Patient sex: M
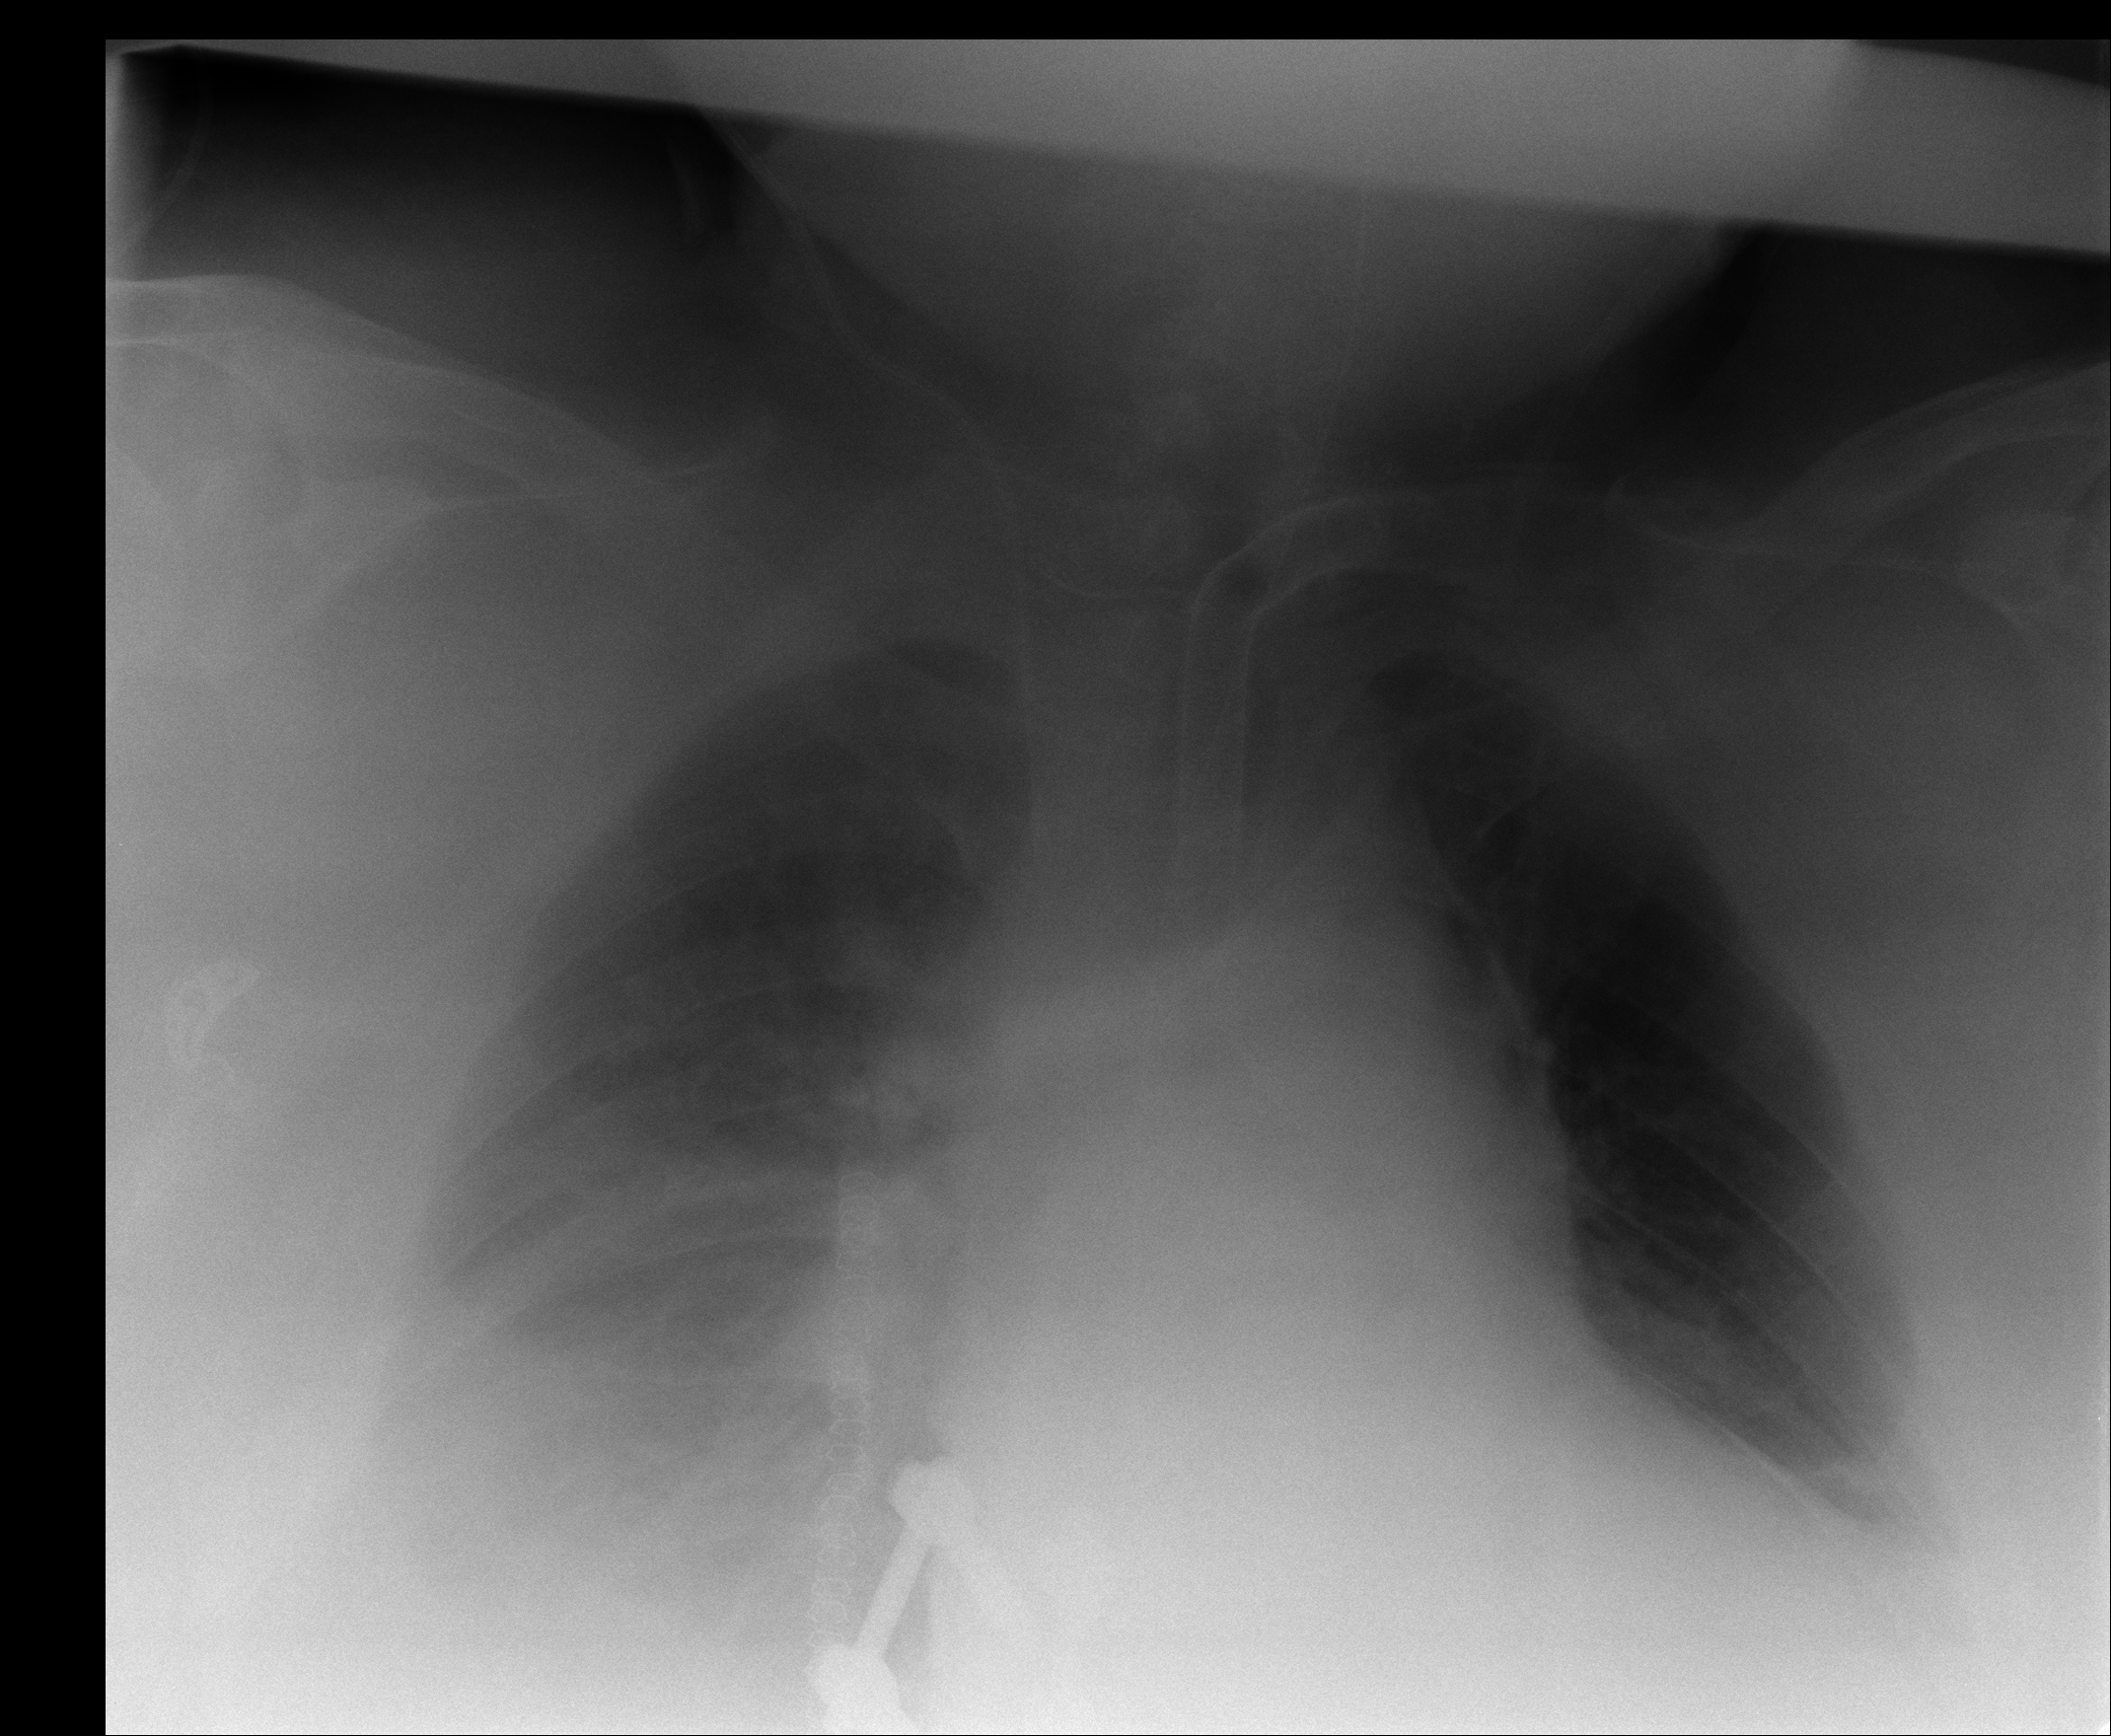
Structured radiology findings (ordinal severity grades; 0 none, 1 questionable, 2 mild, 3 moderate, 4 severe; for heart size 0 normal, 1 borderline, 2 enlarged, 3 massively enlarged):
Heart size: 2
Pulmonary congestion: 2
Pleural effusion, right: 2
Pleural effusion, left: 2
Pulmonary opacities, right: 2
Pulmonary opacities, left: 2
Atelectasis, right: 2
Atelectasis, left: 0